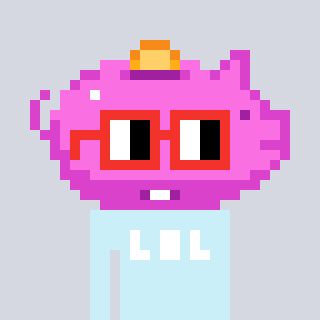
a pixel art character with square red glasses, a piggybank-shaped head and a cold-colored body on a cool background